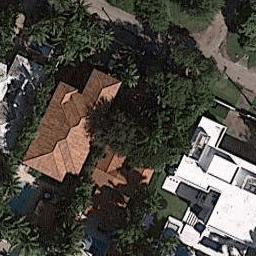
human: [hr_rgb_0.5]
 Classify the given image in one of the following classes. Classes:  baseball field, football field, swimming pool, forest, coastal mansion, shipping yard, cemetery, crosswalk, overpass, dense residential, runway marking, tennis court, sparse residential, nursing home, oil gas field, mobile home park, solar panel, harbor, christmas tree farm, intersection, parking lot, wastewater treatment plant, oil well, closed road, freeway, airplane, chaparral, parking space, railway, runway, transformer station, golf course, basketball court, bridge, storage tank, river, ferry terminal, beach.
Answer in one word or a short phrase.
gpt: coastal mansion